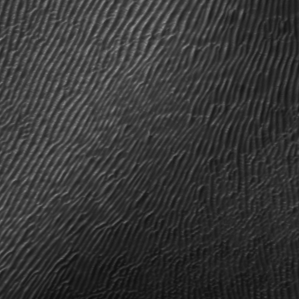
Label: frost